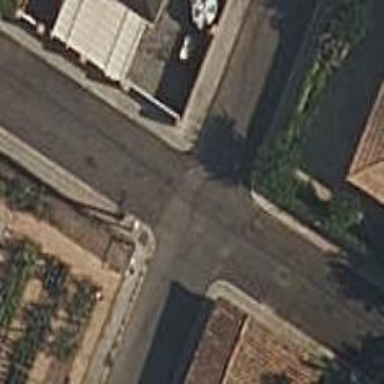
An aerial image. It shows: Residential road with asphalt surface. There are sidewalks on both sides made of paving stones.